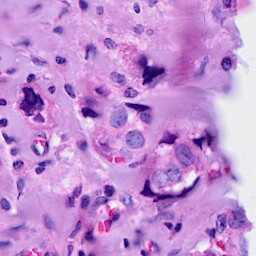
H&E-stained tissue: Breast